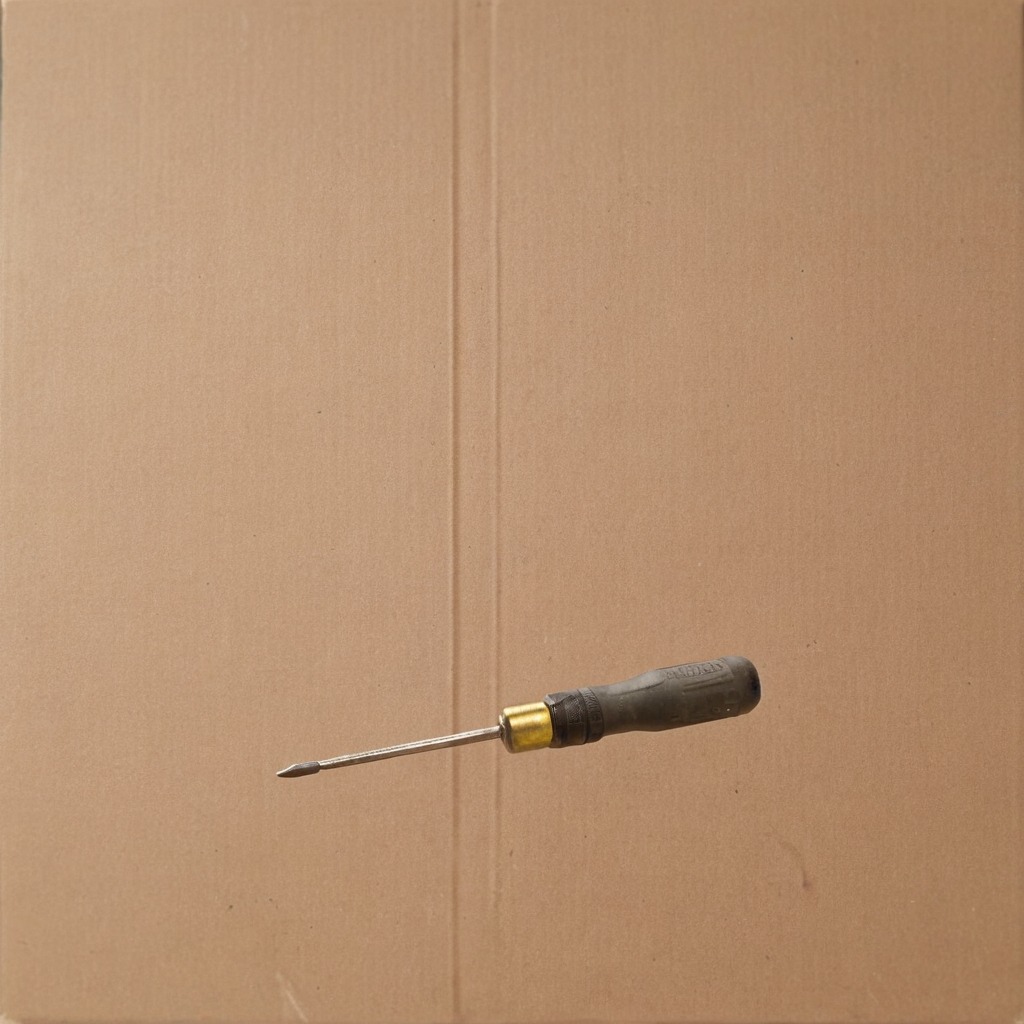
A screwdriver is lying on a clean dry cardboard box surface in an outdoor workshop during daytime bright natural light soft shadows slightly creased but